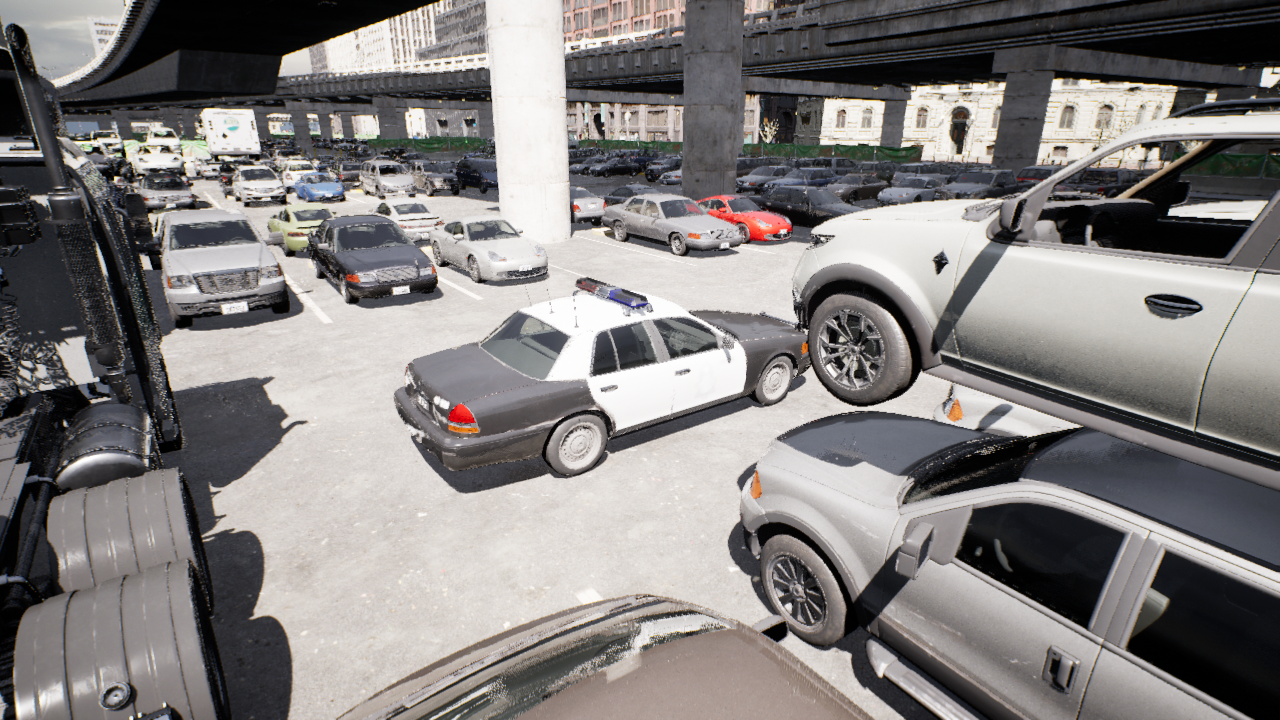
Venue: arterial
Lighting: clear day
Vehicle rig: sedan